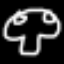
Label: mushroom